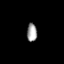
Tissue: lung
Cell type: T cells
Senescence score: 0.5935
Nuclear area (px): 182
Mean DAPI intensity: 158.17